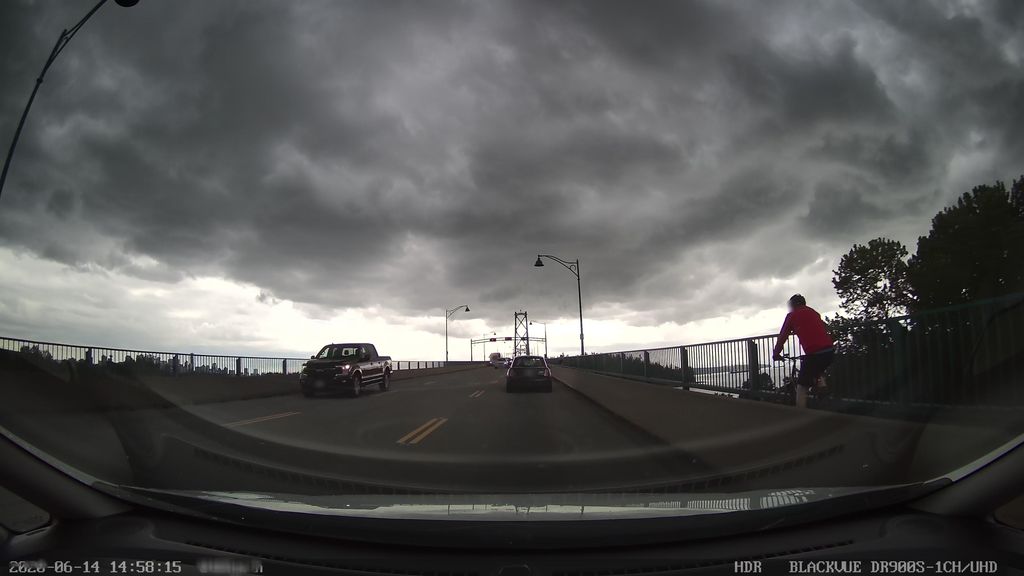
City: vancouver